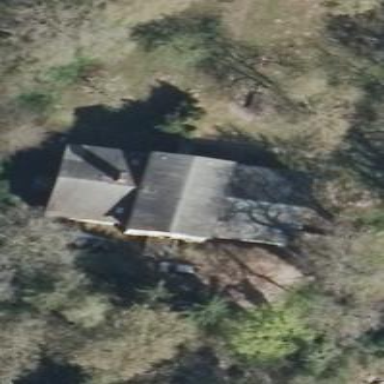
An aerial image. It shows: Guest house located in building that functions as rectory.